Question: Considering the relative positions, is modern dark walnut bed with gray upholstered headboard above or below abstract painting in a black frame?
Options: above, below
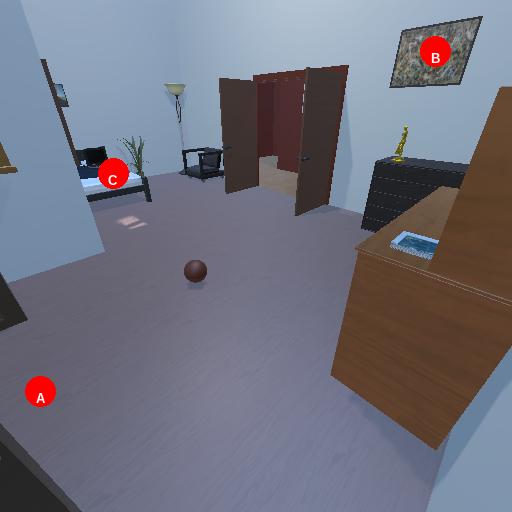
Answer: above